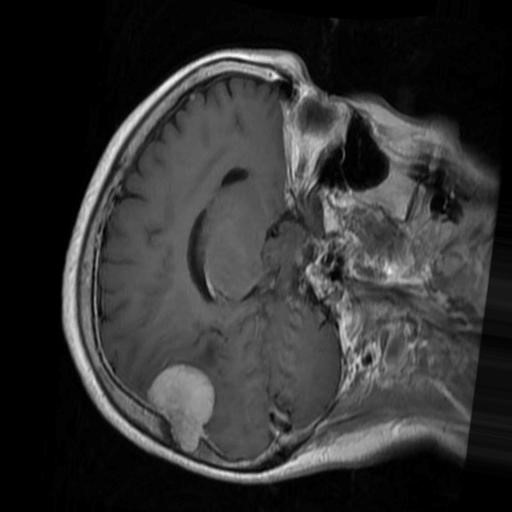
Label: brain_menin